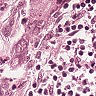
Metastatic tissue present: yes